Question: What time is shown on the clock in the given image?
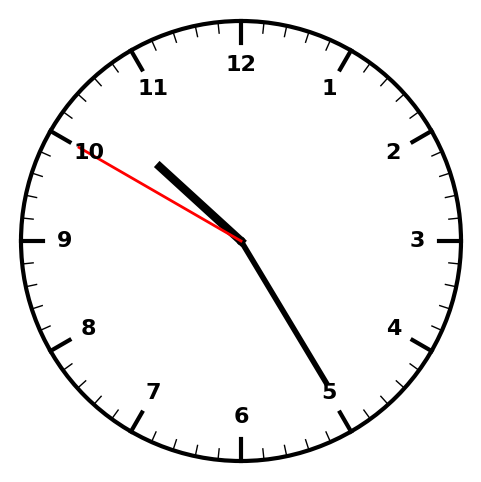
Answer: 10:24:50